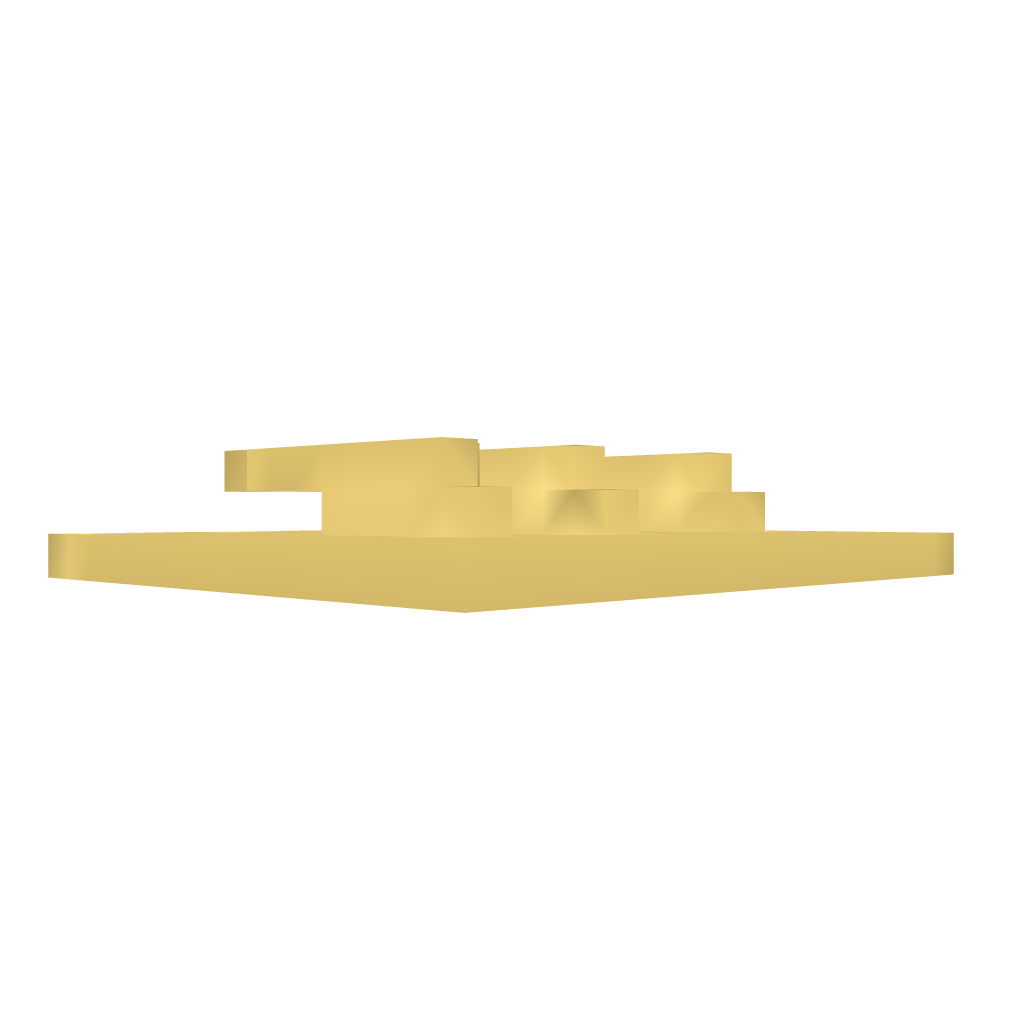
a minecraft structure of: Elemental Arrows bad low quality